Question: I have a class that extends from a Fragment, and I want to make a form inside that fragment. For that, I need to inflate differents layouts without moving out of the fragment. (Image for description, and code)

> When clicking in "Next", the app must go to the "step 2" BUT keep on the "Denunciar" tab from upside
I try doing this, but I don't know where is the mistake
'''
public class Tab1 extends Fragment implements View.OnClickListener{
ViewGroup container;
LayoutInflater inflater;
View v;
@Override
public View onCreateView(final LayoutInflater inflater, @Nullable final ViewGroup container, @Nullable Bundle savedInstanceState) {
v = inflater.inflate(R.layout.tab_1,container,false);
Button buttonTab1 = (Button) v.findViewById(R.id.botonTab1);
buttonTab1.setOnClickListener(this);
this.container = container;
this.inflater = inflater;
return v;
}
@Override
public void onClick(View v) {
v = inflater.inflate(R.layout.tab_2,container,false);
}
}
'''
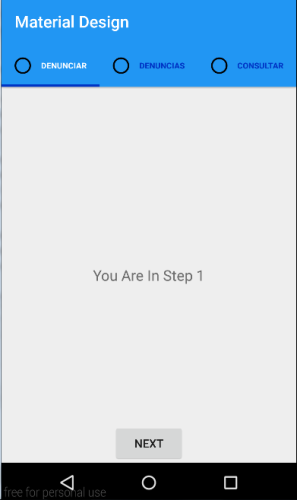
Answer: First of all is not working because, your fragment only going to attached view to nutshell on 'onCreateView()' method, and once view attached to window then for new View you have to redraw view again. And again If you can track the state of fragments based on condition what you have applied, you can detach and attach Fragment so it will create Fragment again which cause to call 'onCreateView()' again now on some condition based you can change layout file.
To handle this either you can use Nested Fragments or ViewPager inside Fragments.
Some references:
<URL>
<URL>